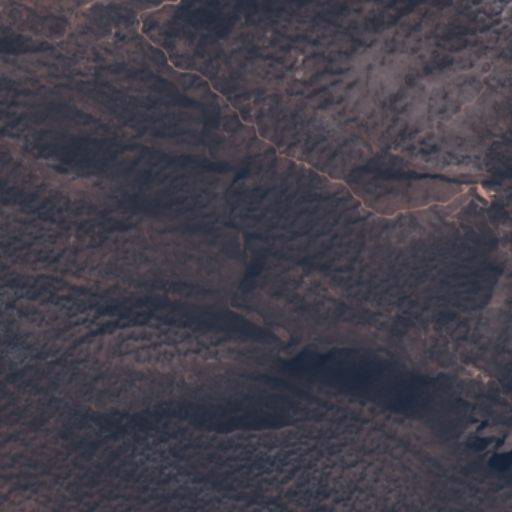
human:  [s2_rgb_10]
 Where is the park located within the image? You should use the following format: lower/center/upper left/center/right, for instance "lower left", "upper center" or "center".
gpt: The park is located in the lower right of the image.
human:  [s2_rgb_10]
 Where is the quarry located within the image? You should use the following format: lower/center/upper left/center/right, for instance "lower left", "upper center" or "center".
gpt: The quarry is located in the center right of the image.
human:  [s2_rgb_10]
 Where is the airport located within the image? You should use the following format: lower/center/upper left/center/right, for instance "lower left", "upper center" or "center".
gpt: There is no airport in the image.